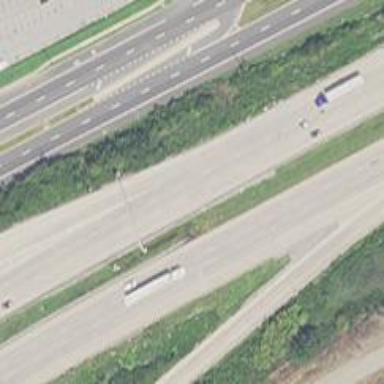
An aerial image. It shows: Motorway junction.